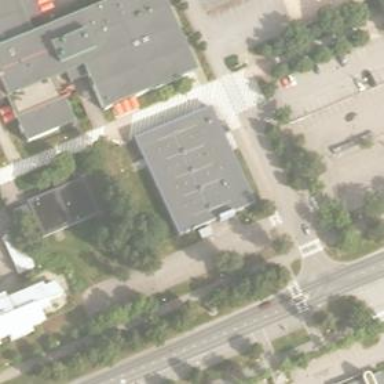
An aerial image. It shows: Fitness center located in leisure land.